Interaction volume radius: 10 \u00c5
Interaction volume height: 15 \u00c5
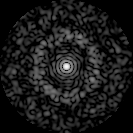
Disorder parameter: 0.8499